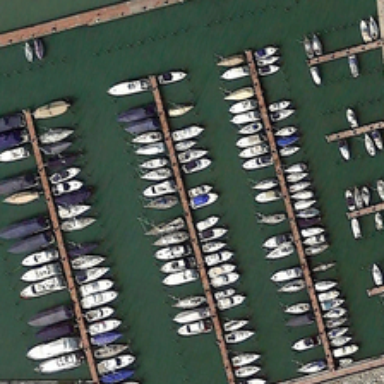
Three rows of boats are in a port .